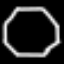
Label: octagon